Field crop: maize
Growth stage: 2
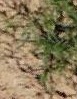
Species: salsola